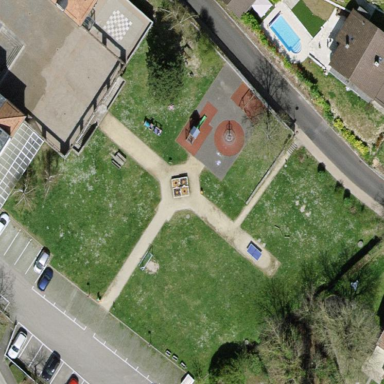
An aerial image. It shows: Village green area.